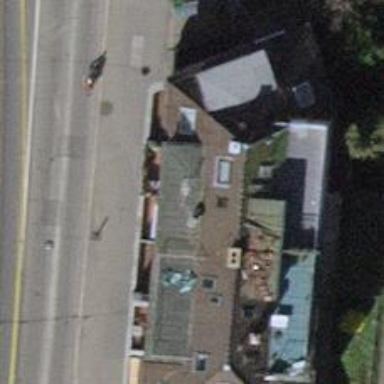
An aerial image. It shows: Clothing store.